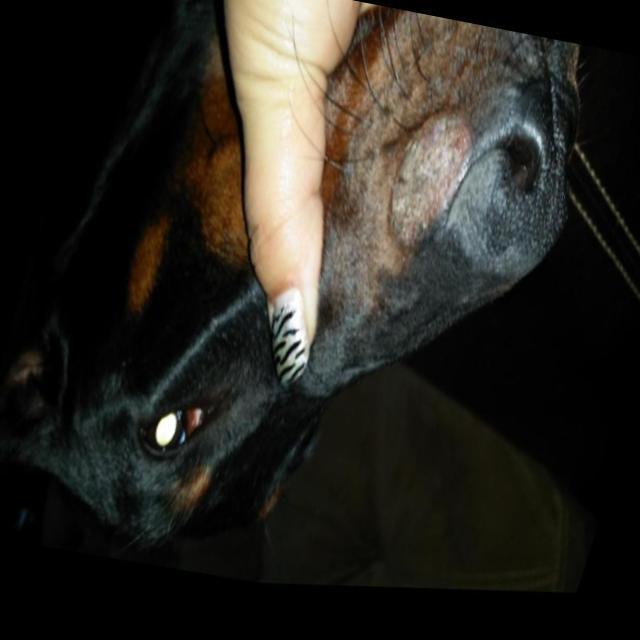
Canine ringworm (Dermatophytosis) — fungal infection caused by Microsporum or Trichophyton. Presents with circular alopecia, scaling, crusting, and broken hairs.